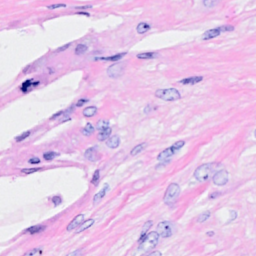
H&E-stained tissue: Breast